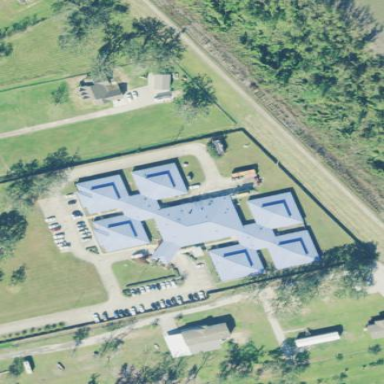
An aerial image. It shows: Nursing home building.